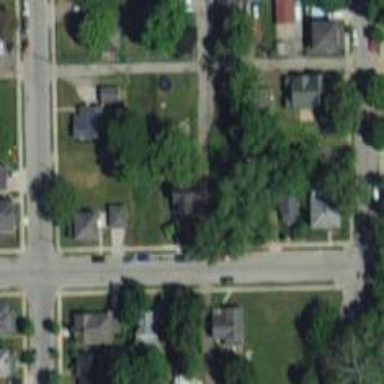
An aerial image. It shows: Alley classified as service road.